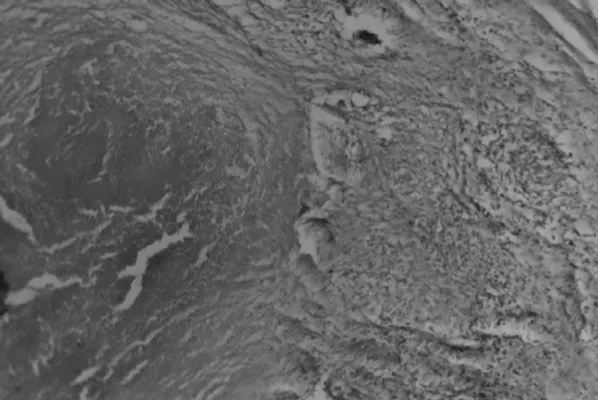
Histology slide showing caseous necrosis and giant cell proliferation, confirming ovarian tuberculosis (haematoxylin and eosin X100).
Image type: pathology (h&e)